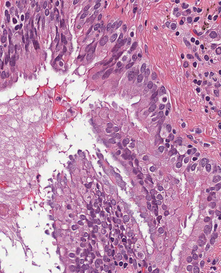
Tumor epithelial tissue: yes
Tumor-associated stroma tissue: yes
Normal tissue: no